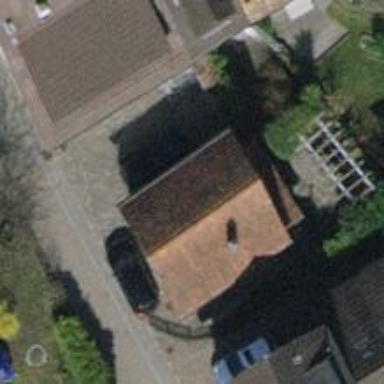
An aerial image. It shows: Shed.